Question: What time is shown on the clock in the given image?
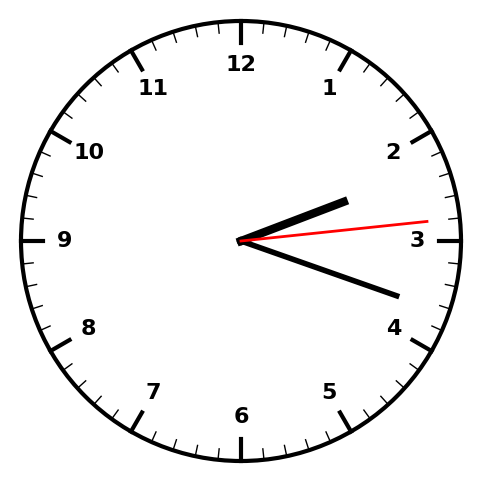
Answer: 02:18:14